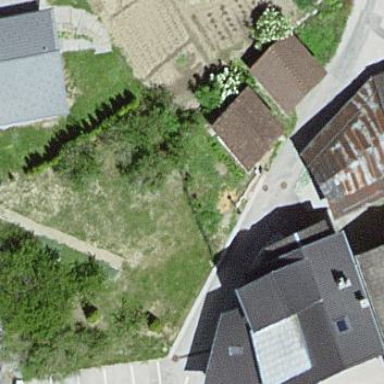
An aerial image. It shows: Simple house.